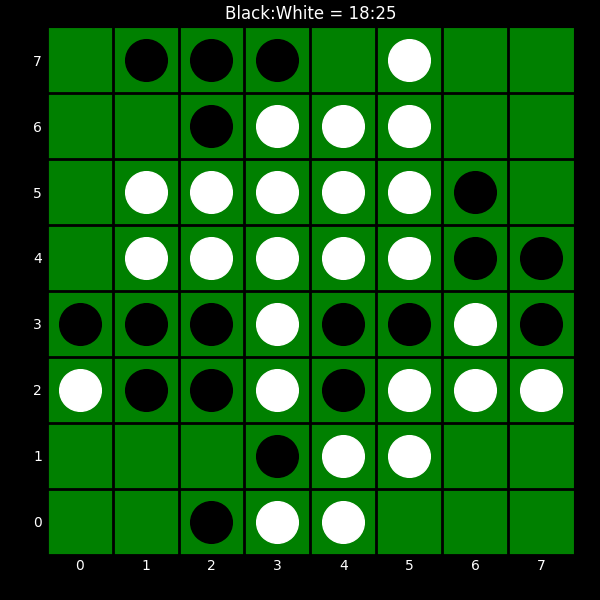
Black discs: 18
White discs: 25